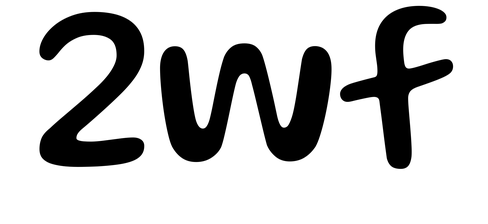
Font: Gluten_Regular